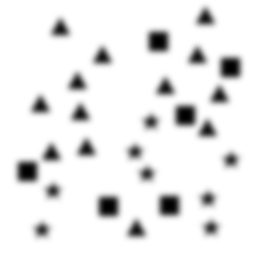
Squares: 6
Triangles: 13
Stars: 8
Total shapes: 27